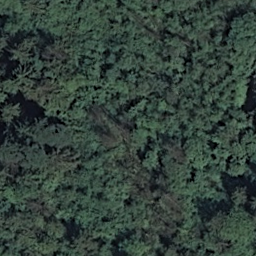
Label: forest